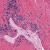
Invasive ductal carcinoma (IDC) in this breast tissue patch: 0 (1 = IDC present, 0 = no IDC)